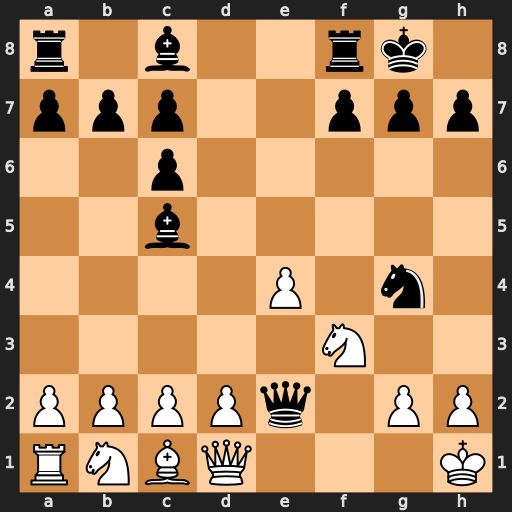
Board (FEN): r1b2rk1/ppp2ppp/2p5/2b5/4P1n1/5N2/PPPPq1PP/RNBQ3K
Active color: w
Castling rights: -
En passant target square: -
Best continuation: Qxe2 Nf2+ Kg1